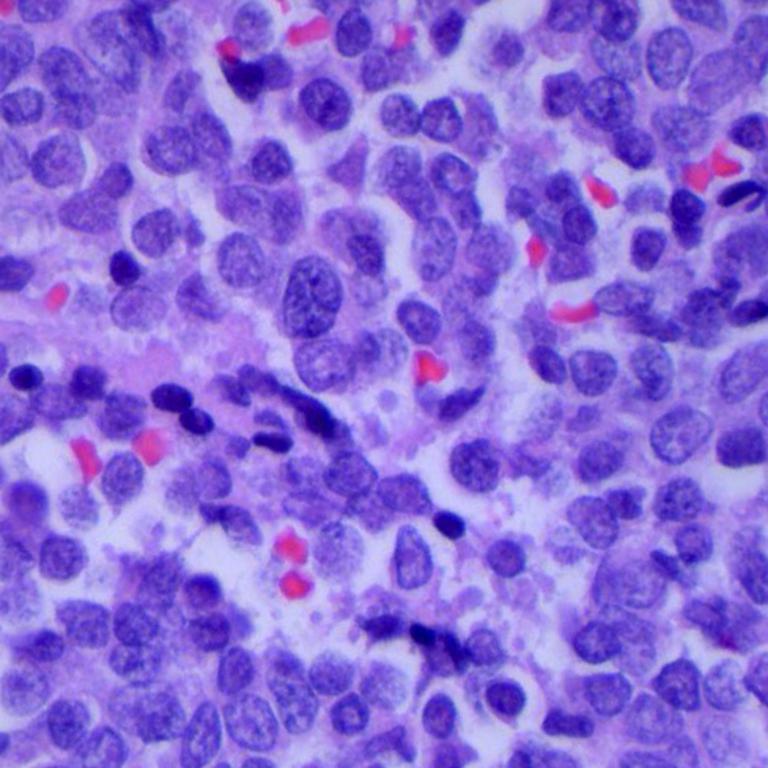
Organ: lung
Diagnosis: squamous carcinomas